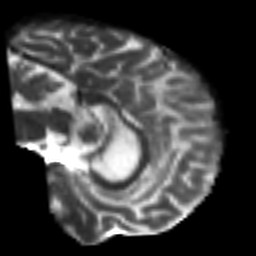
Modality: T2w
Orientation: sagittal
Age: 54
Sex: male
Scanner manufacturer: siemens
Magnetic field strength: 3 T
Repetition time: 7.3 s
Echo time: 0.087 s